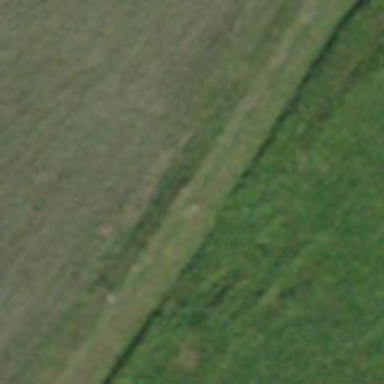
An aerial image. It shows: Track with very rough surface.